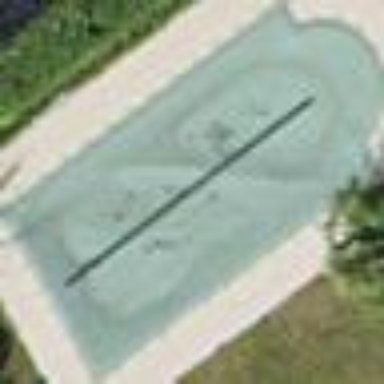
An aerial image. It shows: Outdoor swimming pool in leisure land.